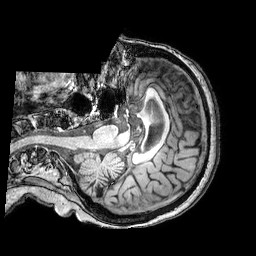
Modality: T1w
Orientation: axial
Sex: female
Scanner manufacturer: philips
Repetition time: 0.008142 s
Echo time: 0.00374 s